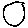
Label: moon